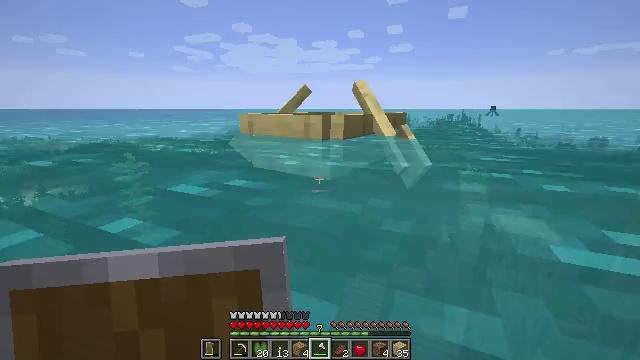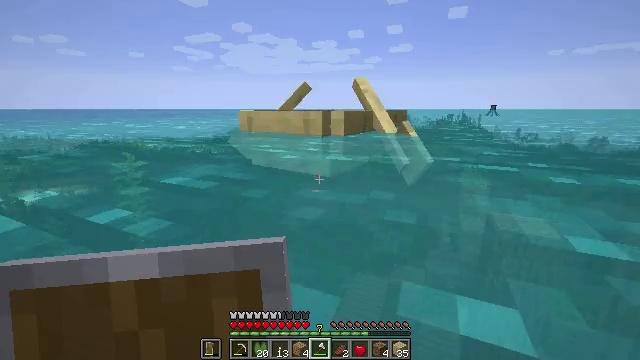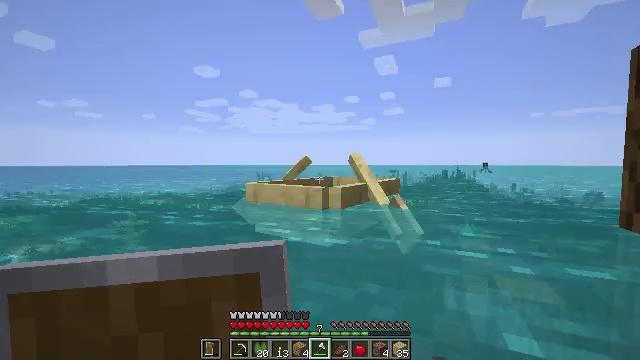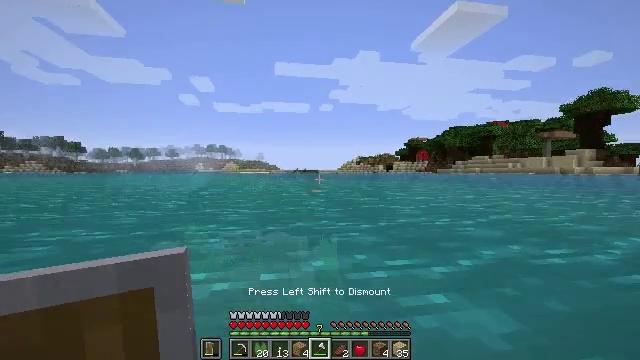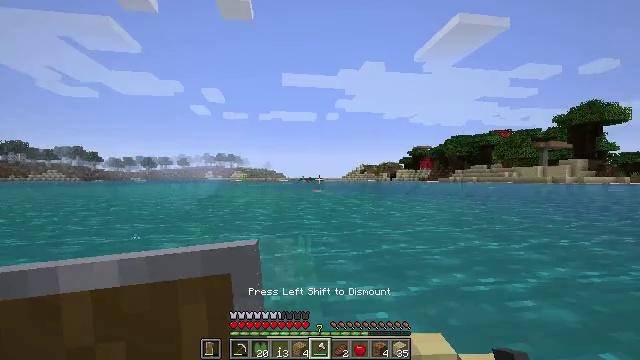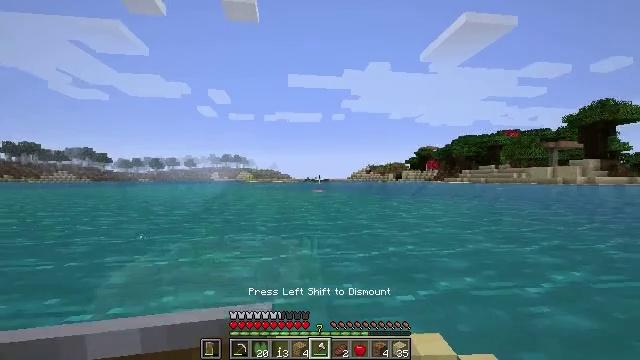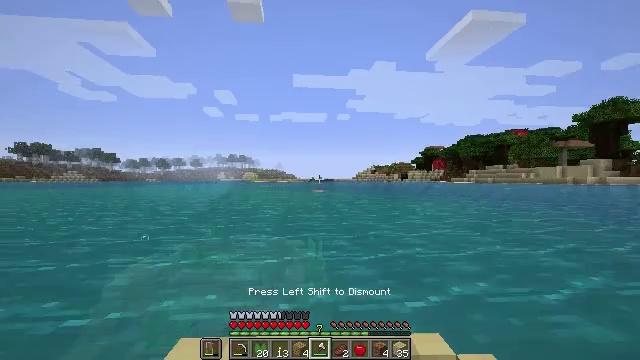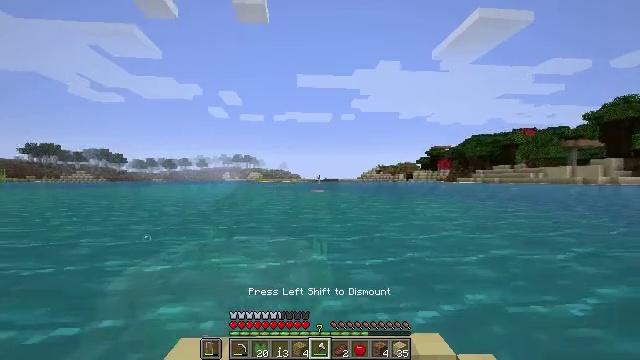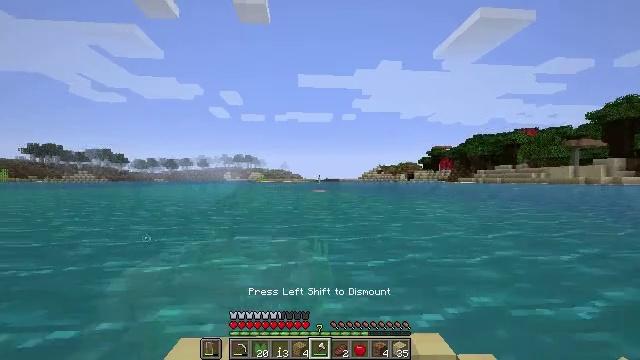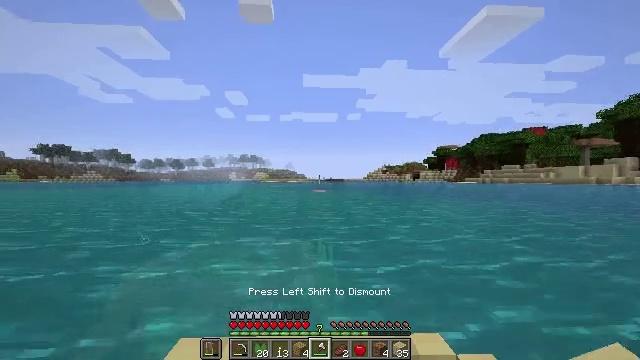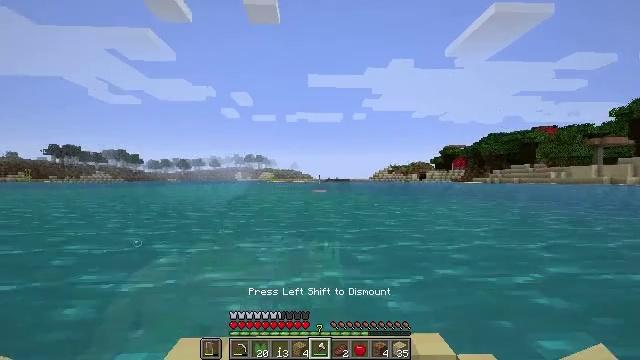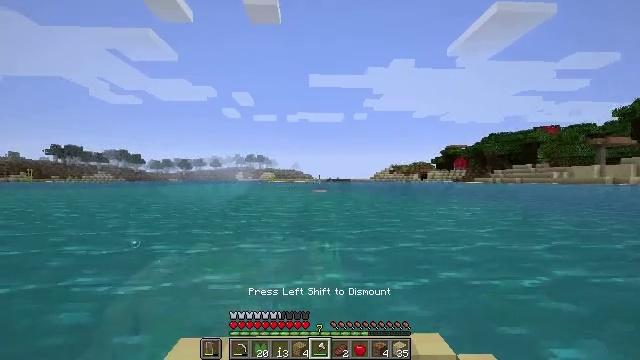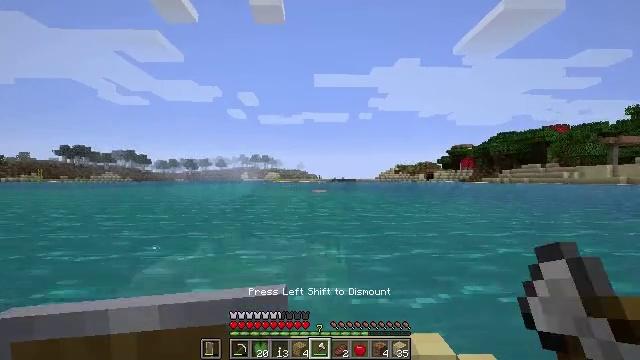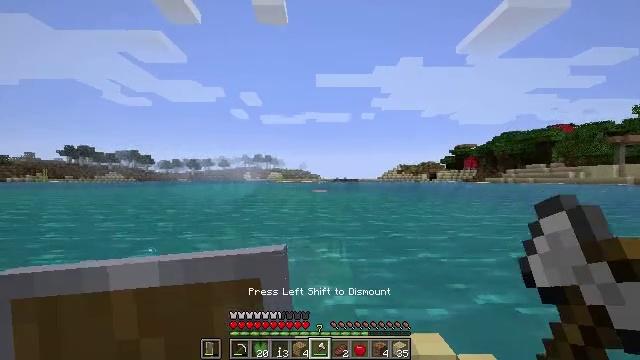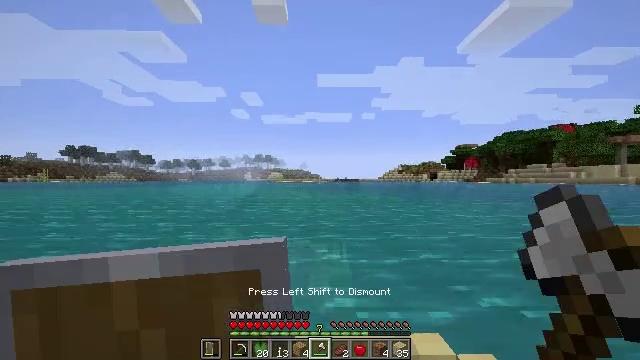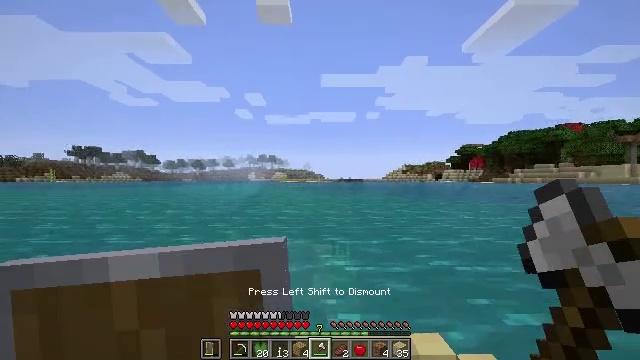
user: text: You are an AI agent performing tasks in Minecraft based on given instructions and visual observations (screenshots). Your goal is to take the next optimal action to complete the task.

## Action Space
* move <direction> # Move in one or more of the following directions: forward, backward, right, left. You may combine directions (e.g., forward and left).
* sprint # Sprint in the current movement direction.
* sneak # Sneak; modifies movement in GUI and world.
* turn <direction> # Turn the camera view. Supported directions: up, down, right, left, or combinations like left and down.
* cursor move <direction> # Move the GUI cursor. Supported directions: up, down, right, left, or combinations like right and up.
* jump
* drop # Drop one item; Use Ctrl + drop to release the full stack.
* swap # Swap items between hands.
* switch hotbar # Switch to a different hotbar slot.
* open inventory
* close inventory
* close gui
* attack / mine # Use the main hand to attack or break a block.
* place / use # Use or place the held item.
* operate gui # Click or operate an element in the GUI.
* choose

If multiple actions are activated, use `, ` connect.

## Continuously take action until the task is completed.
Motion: motion action
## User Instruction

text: Break the sand block.
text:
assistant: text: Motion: no_op
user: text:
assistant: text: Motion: turn up
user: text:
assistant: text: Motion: turn up
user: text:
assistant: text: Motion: move forward, turn up
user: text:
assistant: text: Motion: move forward
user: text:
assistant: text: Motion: move forward
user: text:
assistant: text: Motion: move forward
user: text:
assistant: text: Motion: move forward
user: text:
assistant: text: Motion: move forward
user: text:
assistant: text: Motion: no_op
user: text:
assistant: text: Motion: no_op
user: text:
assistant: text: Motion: no_op
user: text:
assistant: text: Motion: no_op
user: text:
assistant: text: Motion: no_op
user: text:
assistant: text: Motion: no_op
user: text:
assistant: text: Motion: no_op
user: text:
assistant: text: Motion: no_op
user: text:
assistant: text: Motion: no_op
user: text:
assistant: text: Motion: no_op
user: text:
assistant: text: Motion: no_op
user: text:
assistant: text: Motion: no_op
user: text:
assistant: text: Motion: no_op
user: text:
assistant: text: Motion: move forward
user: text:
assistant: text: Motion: move forward
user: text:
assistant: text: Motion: move forward
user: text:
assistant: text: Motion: move forward
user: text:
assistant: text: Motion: move forward
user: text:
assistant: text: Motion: move forward
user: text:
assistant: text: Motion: move forward
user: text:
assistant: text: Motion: move forward